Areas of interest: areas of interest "Lanhua Smart Logistics City Area B"
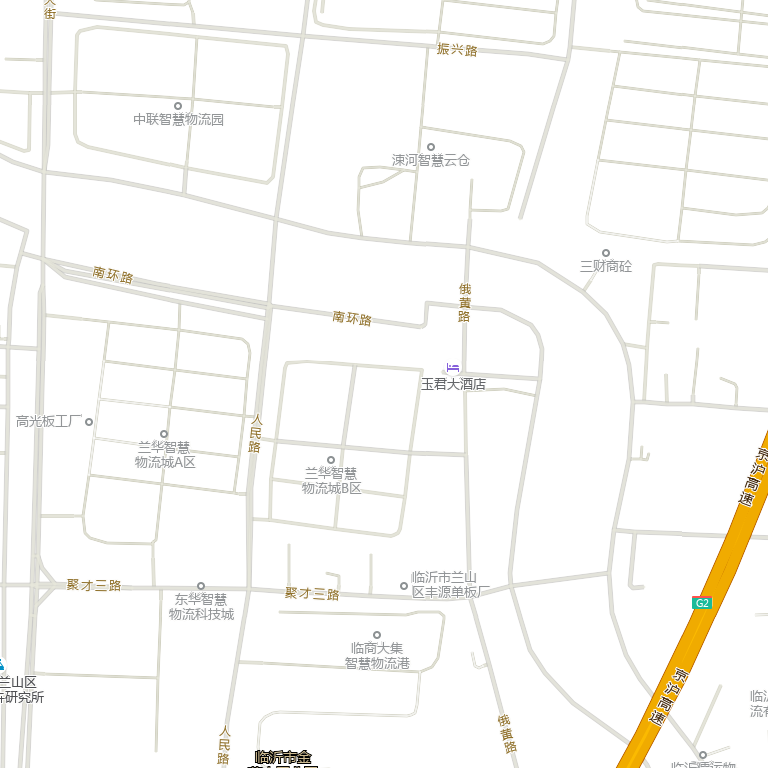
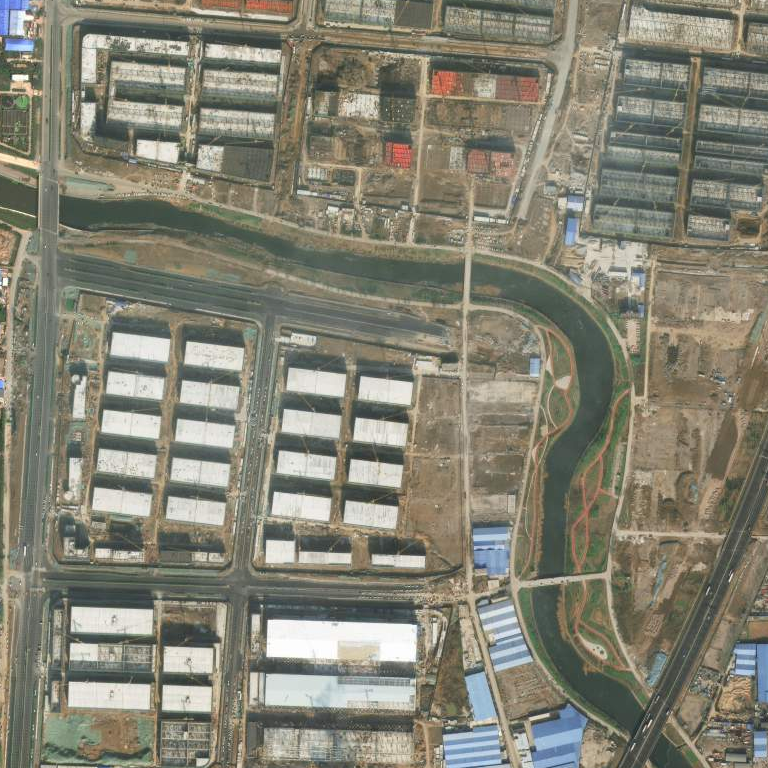